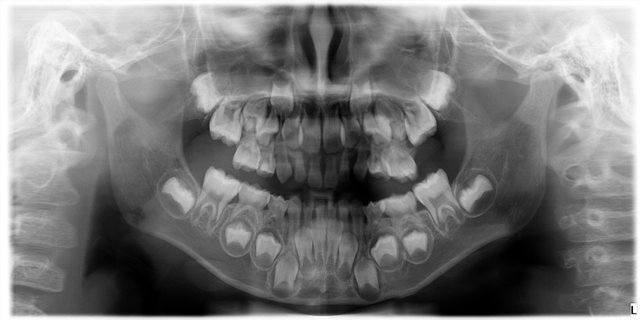
child